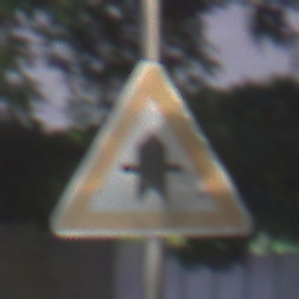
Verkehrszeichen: Vorfahrt
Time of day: Night
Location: Outdoor (Suburban)
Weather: PartlyCloudy
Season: NotSpecified
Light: Artificial